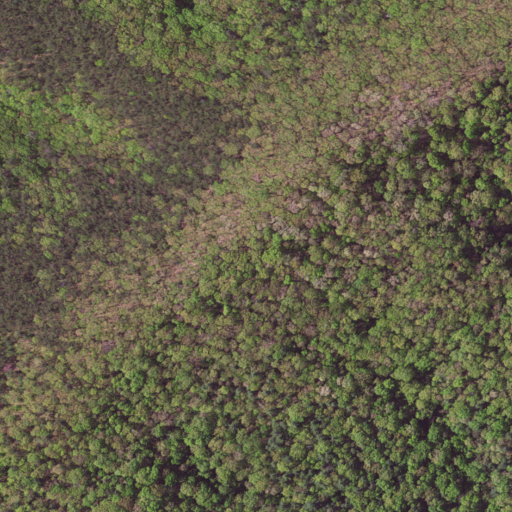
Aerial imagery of mountain in Virginia named Hussy Mountain containing deciduous forest, mixed forest, and evergreen forest